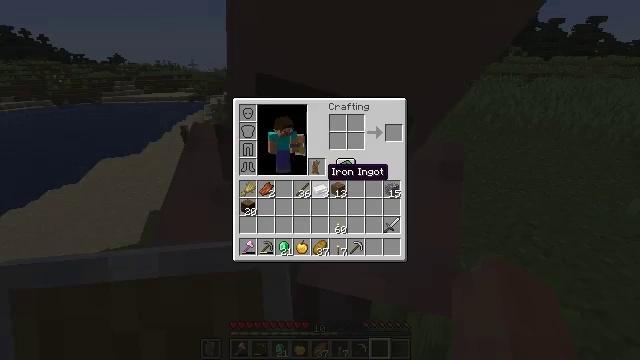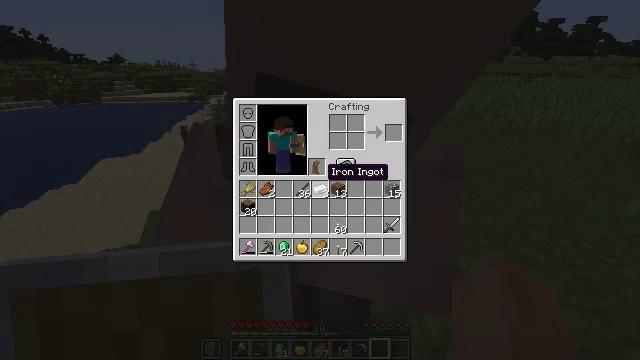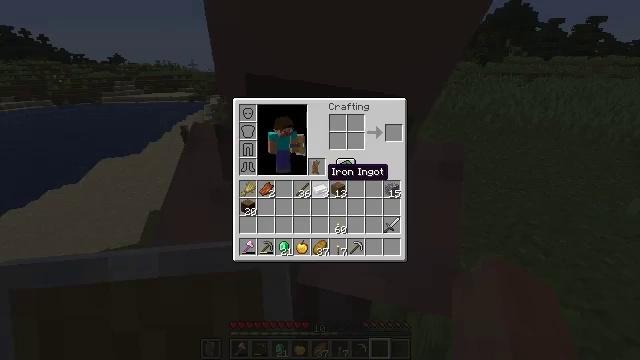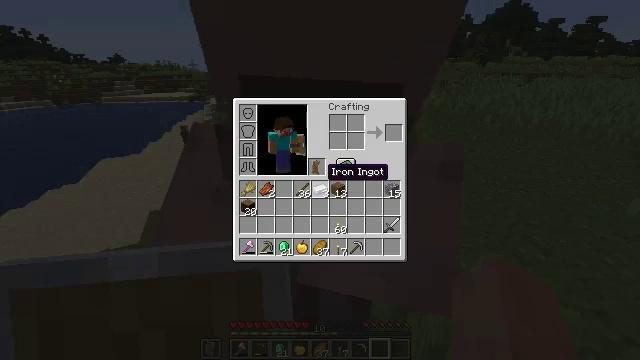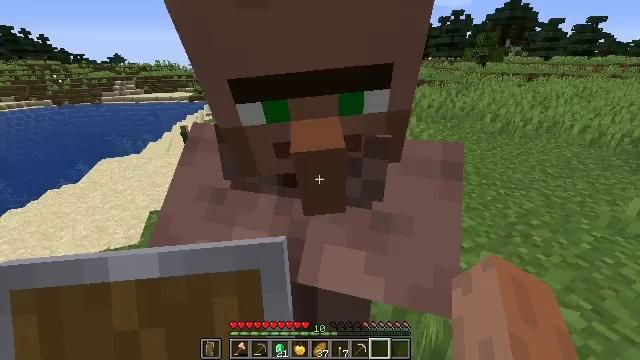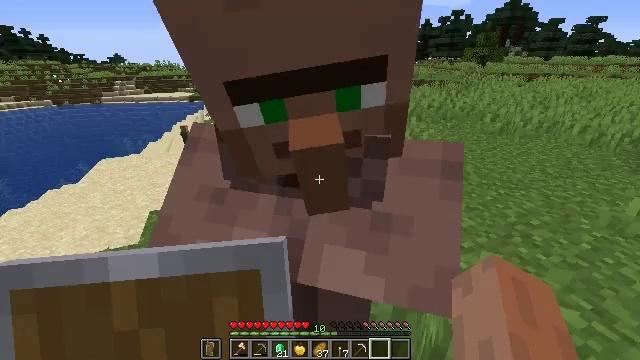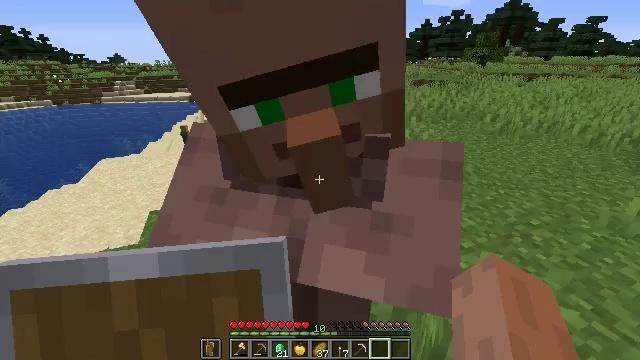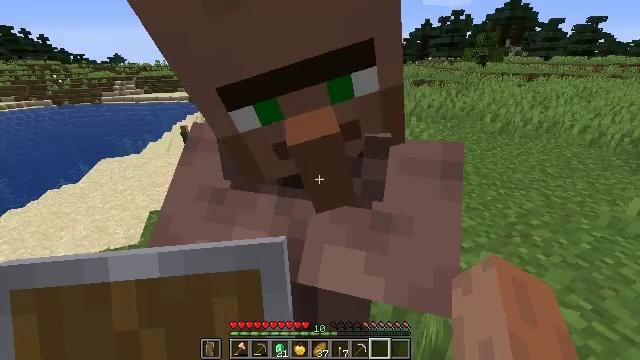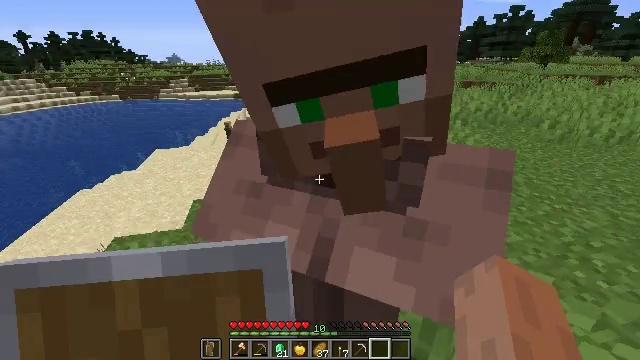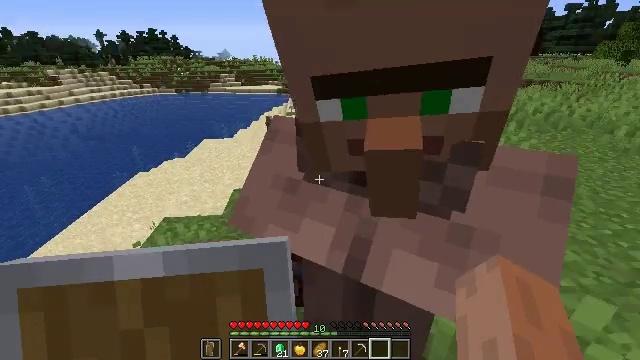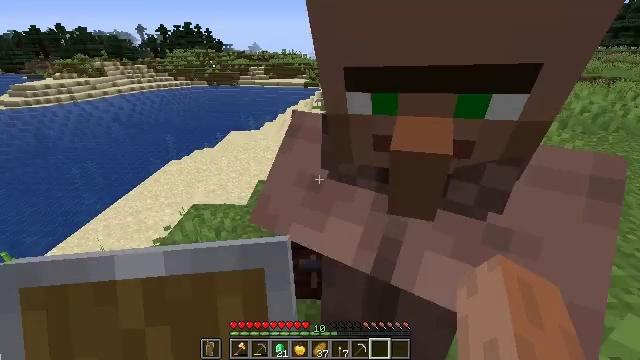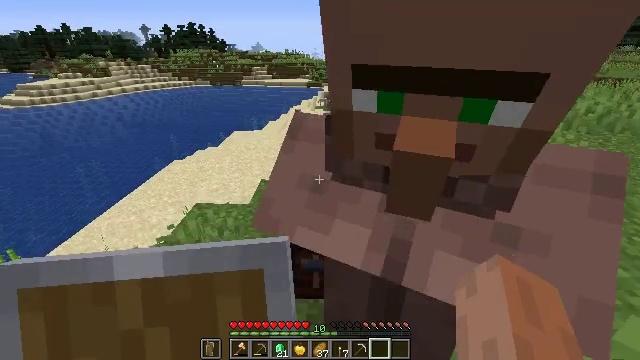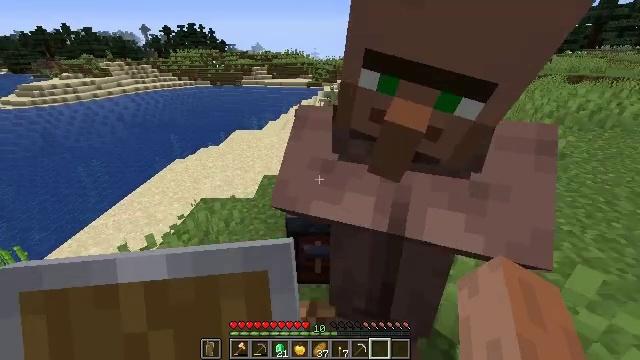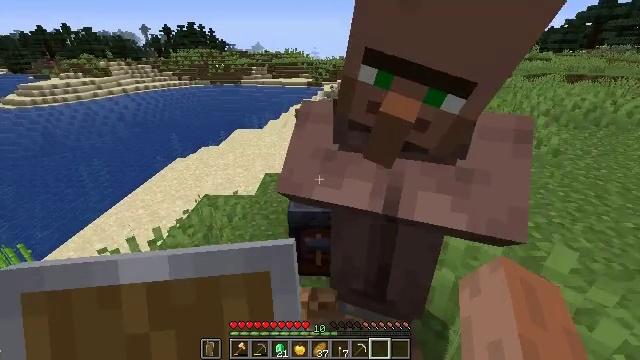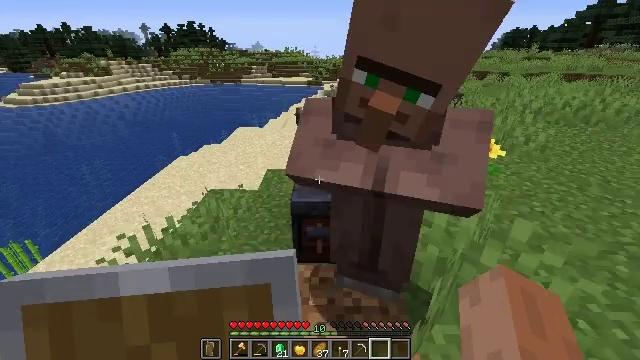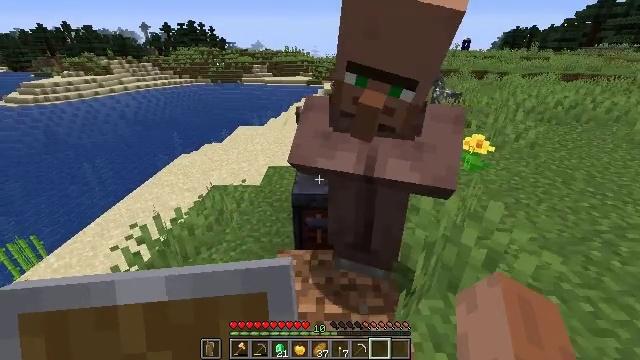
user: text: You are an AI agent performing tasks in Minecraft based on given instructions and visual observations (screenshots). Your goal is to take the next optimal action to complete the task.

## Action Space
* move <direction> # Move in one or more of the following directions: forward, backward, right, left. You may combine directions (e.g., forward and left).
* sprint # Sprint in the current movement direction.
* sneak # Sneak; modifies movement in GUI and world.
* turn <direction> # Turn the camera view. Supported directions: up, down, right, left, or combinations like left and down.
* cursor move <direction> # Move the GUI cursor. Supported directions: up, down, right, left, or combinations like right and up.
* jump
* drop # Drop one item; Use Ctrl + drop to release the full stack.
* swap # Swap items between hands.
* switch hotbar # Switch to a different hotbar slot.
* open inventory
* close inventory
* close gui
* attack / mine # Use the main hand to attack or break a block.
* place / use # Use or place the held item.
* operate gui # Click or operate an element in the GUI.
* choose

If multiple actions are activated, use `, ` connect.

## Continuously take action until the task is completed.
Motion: motion action
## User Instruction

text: Attack the smithing table to collect it.
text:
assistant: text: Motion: no_op
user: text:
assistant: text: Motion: no_op
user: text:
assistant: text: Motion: no_op
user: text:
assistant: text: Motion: close inventory
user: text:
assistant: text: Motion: close inventory
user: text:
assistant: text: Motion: close inventory
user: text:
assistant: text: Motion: no_op
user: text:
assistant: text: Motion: turn left
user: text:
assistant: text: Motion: turn left
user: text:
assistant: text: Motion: turn left and down
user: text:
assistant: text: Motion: move back
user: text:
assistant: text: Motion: move back
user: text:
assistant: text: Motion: move back
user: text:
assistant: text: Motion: move back
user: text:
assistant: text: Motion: move back
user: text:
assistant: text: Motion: move back and move right
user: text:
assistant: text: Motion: move back and move right
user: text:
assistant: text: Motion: move right
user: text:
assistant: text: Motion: move right
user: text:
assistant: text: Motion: move right
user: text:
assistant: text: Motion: move right
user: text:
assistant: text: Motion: move right
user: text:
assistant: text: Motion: move forward and move right
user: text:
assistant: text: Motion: move forward and move right
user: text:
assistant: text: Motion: move forward and move right
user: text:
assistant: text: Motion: move forward and move right
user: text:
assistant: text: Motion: move forward and move right
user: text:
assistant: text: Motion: move forward and move right
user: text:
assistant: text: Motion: move right
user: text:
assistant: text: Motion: move right